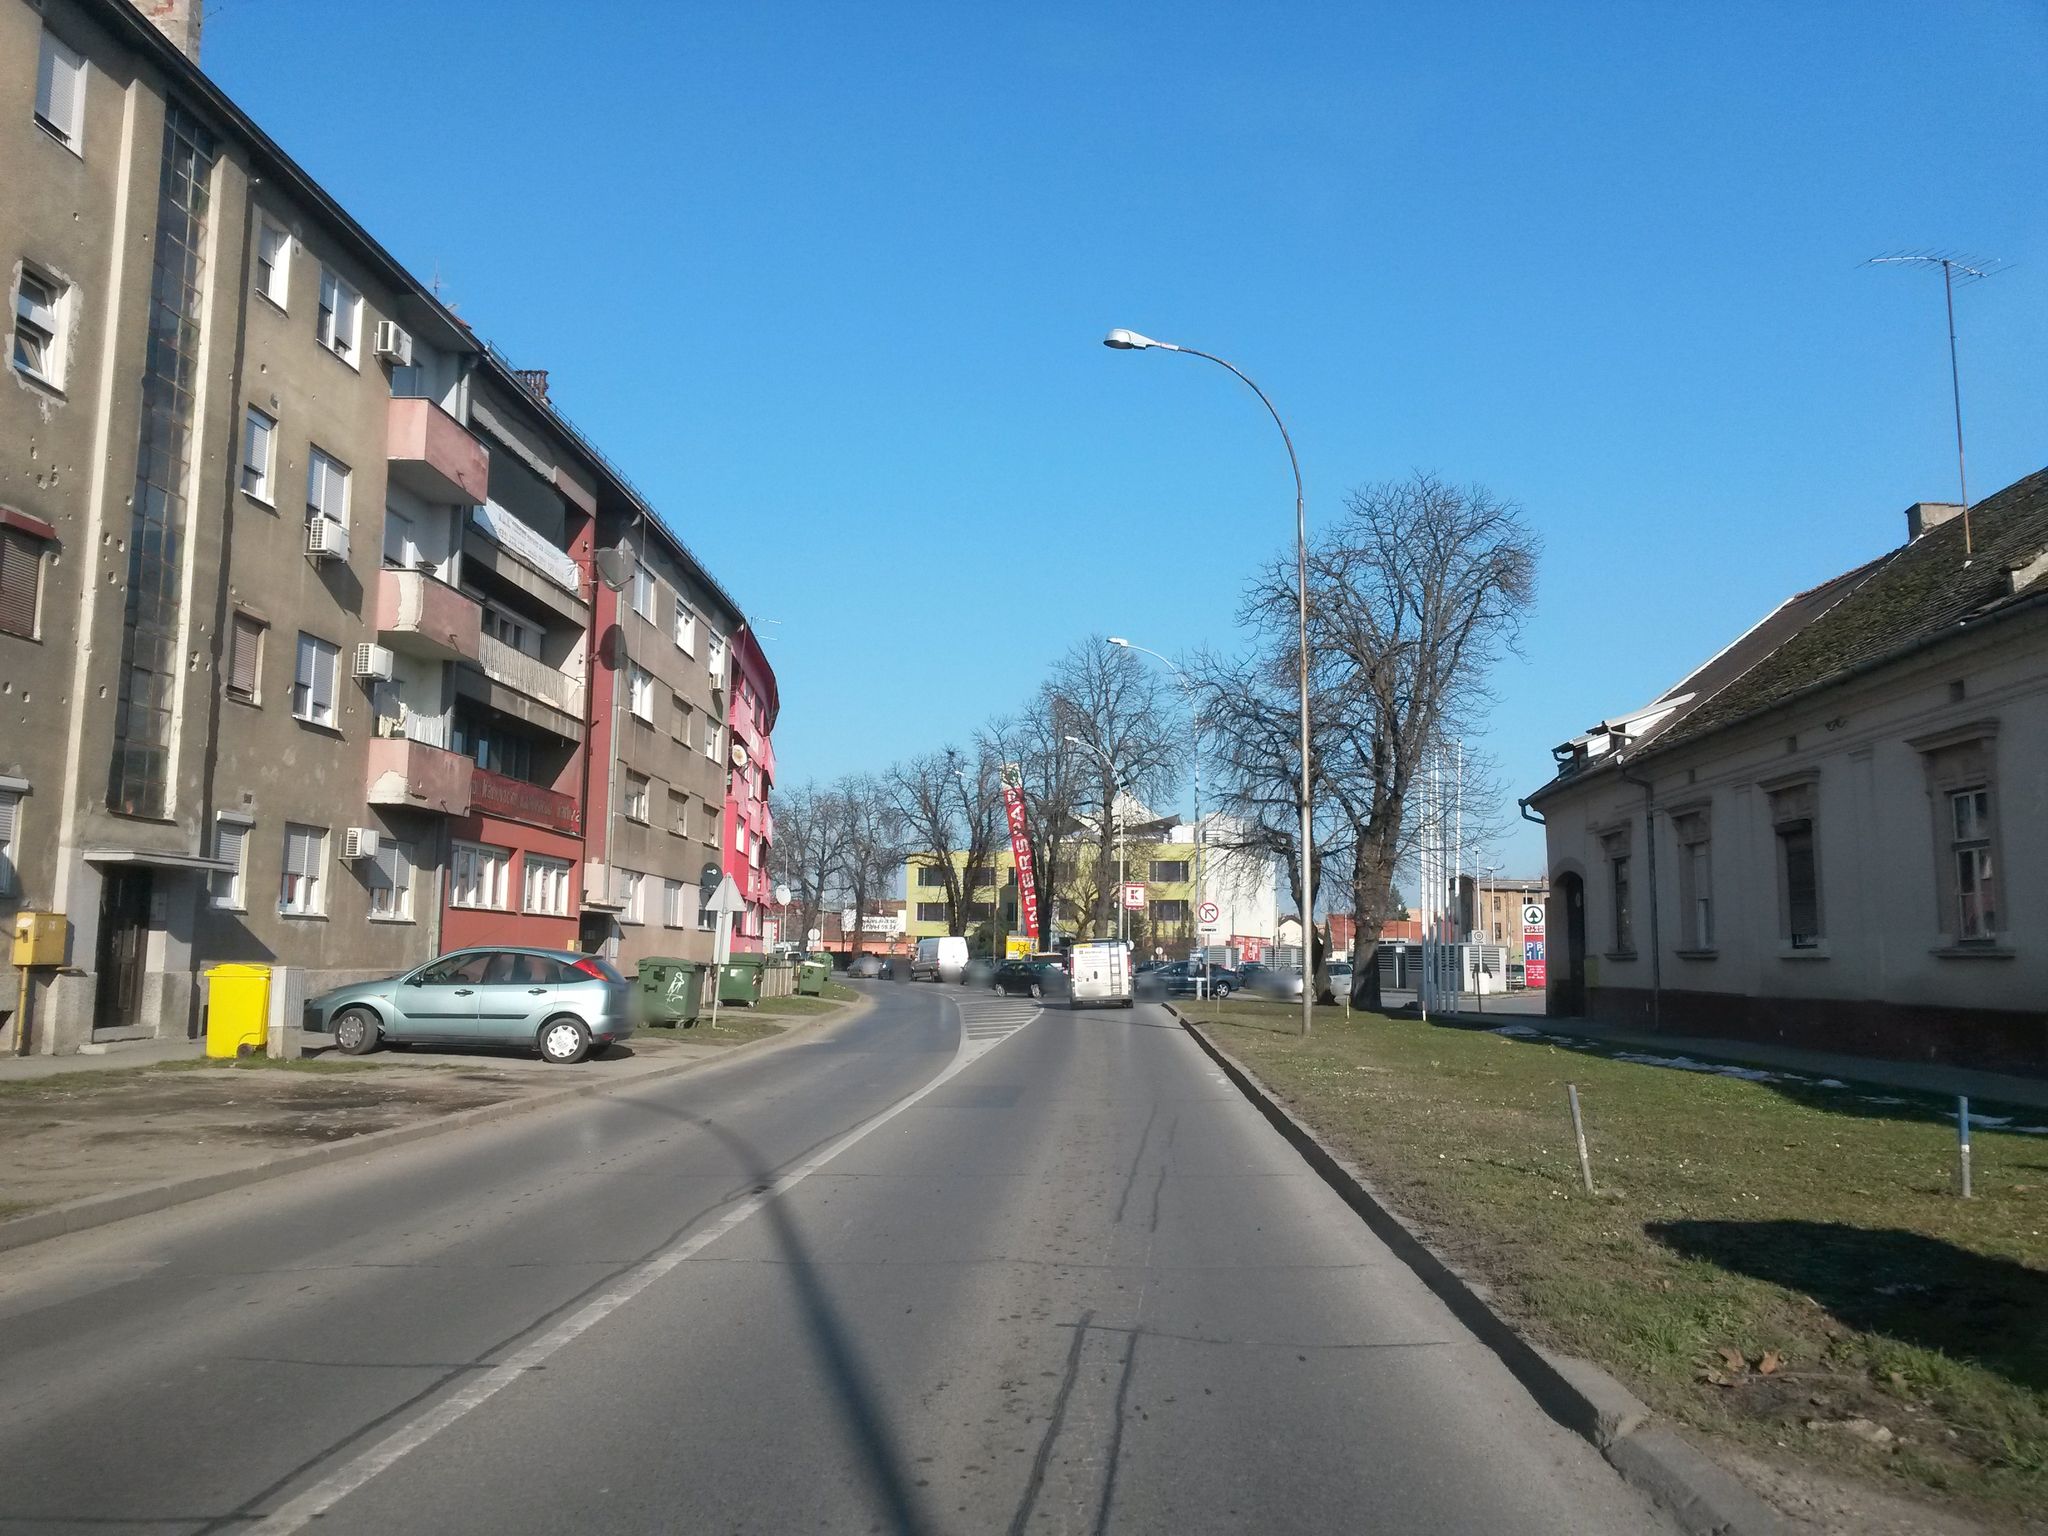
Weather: clear
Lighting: day
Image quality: good
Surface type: driving surface
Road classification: service, secondary
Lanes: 2
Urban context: dense urban cluster
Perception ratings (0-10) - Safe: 5.26, Lively: 7.26, Beautiful: 4.69, Boring: 5.64, Depressing: 5, Wealthy: 6.29